Question: That sounds weird I know, but I am having trouble getting a piece of text to move down a tiny bit so it's centered on the tab it's on.
here's what it looks like:

I want buy to be centered vertically.
Here is the html:
'''
<div class="row-2">
<ul>
<li><a href="index.html" class="active">Buy</a></li>
</ul>
</div>
'''
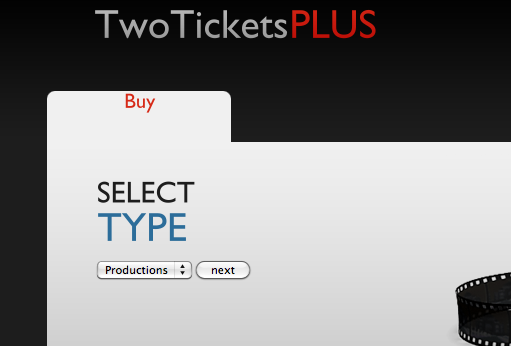
Answer: You can set the line height on the text, for example within the active class:
'''
.active {
...
line-height: 2em;
....
}
'''